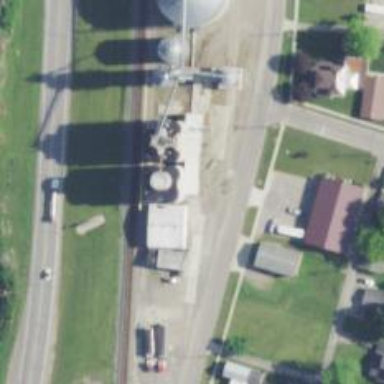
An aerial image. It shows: Silo.